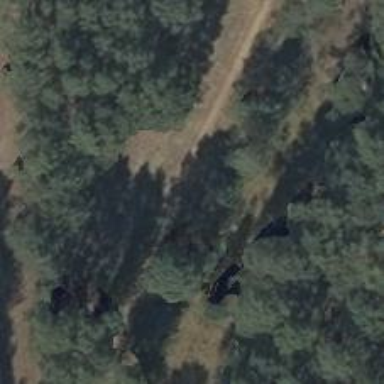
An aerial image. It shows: Abandoned railway with historical significance.